Question: Here is what I want to do. I'm basically look for orders that it is not okay to ship a partial. So any where it says N for Partial Ok?, I would then like for it to look for any more times that the order occurs and only count it if the quantity on hand or quantity picked is less than the open quantity.
So basically. If R29 = N, then look at D29 for reference, then look at M29 and P29 to confirm that M29 or P29 is => than N29. If it is greater than N29 then don't count it. If it is less than N29 then count it because it is short or an incomplete line. Please keep in Mind that D29 can appear many more times on the spreadsheet. So I would only want to count how many times does D29 appear as an incomplete line.

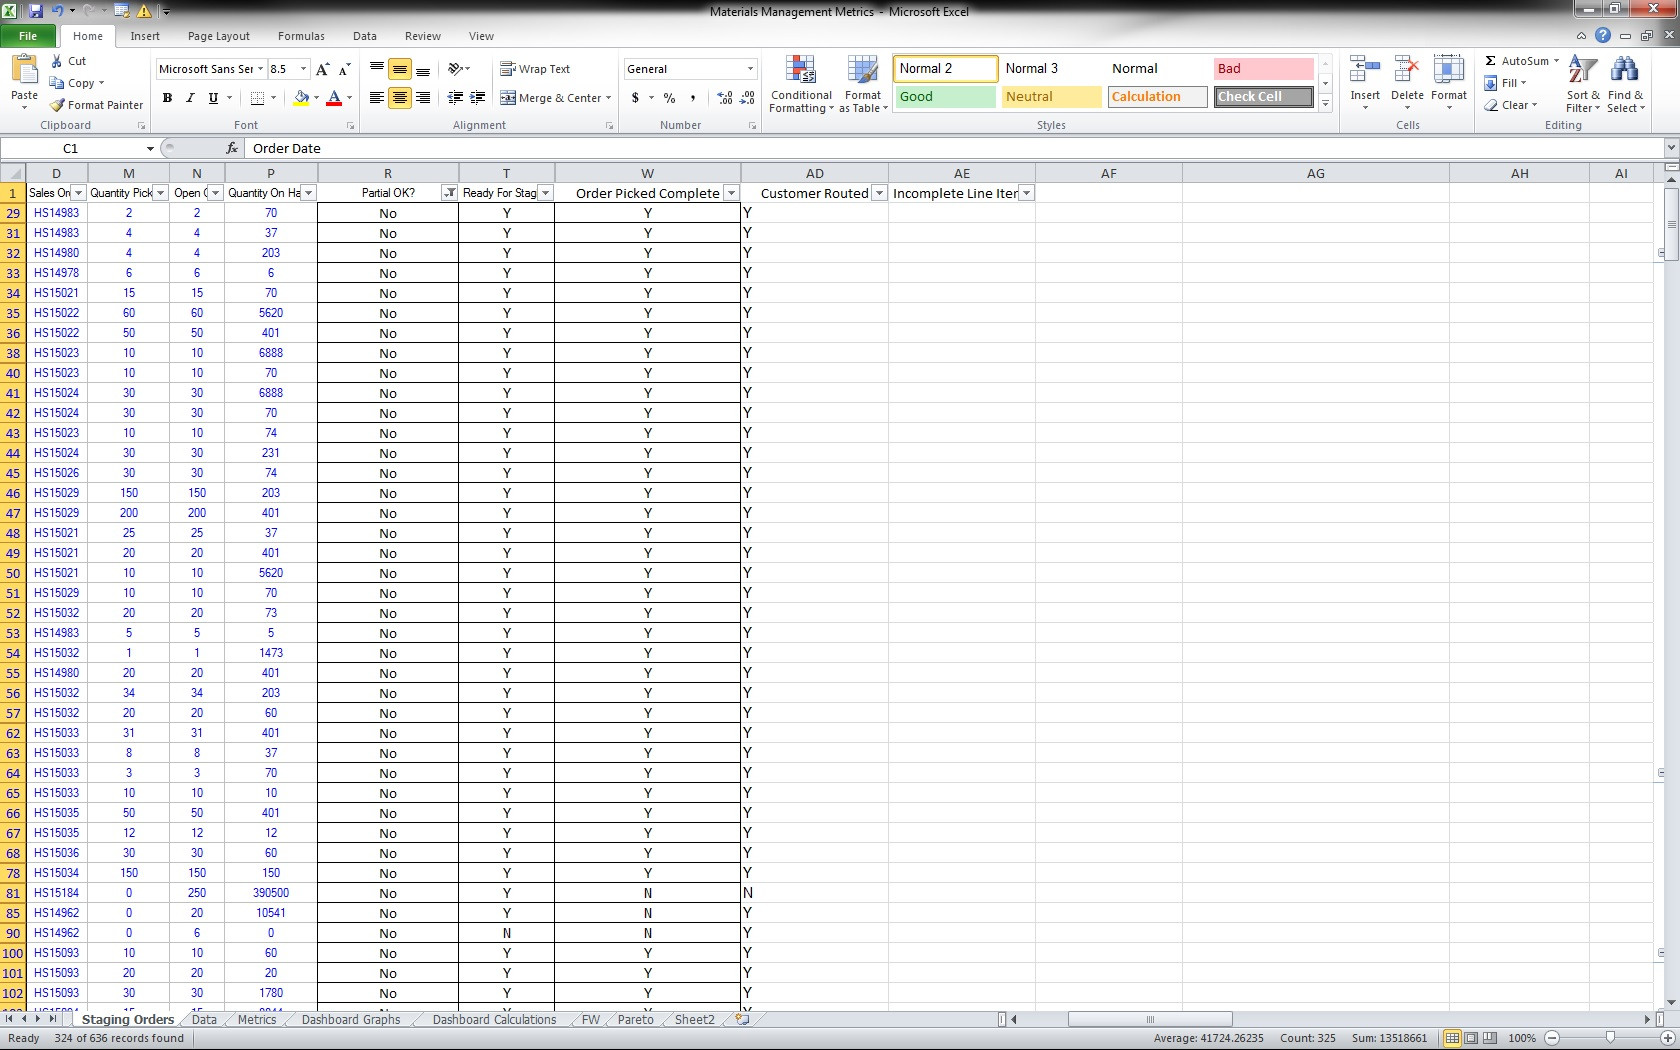
Answer: Try using 'SUMPRODUCT':
'''
=SUMPRODUCT(($R$2:$R$103="No")*($D$2:$D$103=D29)*($N$2:$N$103>$M$2:$M$103)*($N$2:$N$103>$P$2:$P$103))
'''
This will count rows if:
- - -
I discarded the 'or' part because from your comments, it's really not an 'or' but an 'and'.